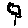
Label: flower